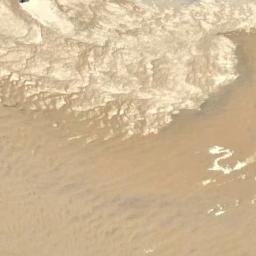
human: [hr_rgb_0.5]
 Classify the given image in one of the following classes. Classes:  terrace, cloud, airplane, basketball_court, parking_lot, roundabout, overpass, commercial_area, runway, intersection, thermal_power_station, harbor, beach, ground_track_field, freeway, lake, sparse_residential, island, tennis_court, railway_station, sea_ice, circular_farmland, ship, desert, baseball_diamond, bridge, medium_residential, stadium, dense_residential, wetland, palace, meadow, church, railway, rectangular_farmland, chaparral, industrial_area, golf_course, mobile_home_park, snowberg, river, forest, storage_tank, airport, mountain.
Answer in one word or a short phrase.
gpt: desert